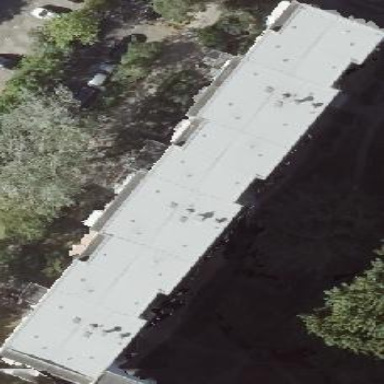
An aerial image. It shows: Apartment building with flat roof.